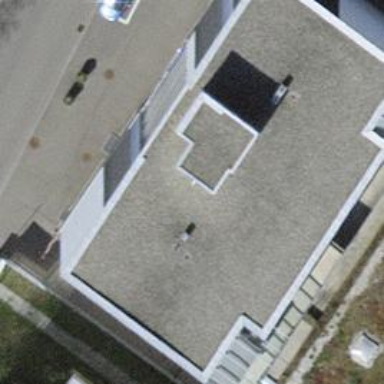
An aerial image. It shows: Building with flat roof painted in light grey. The overall color of the building is white smoke.